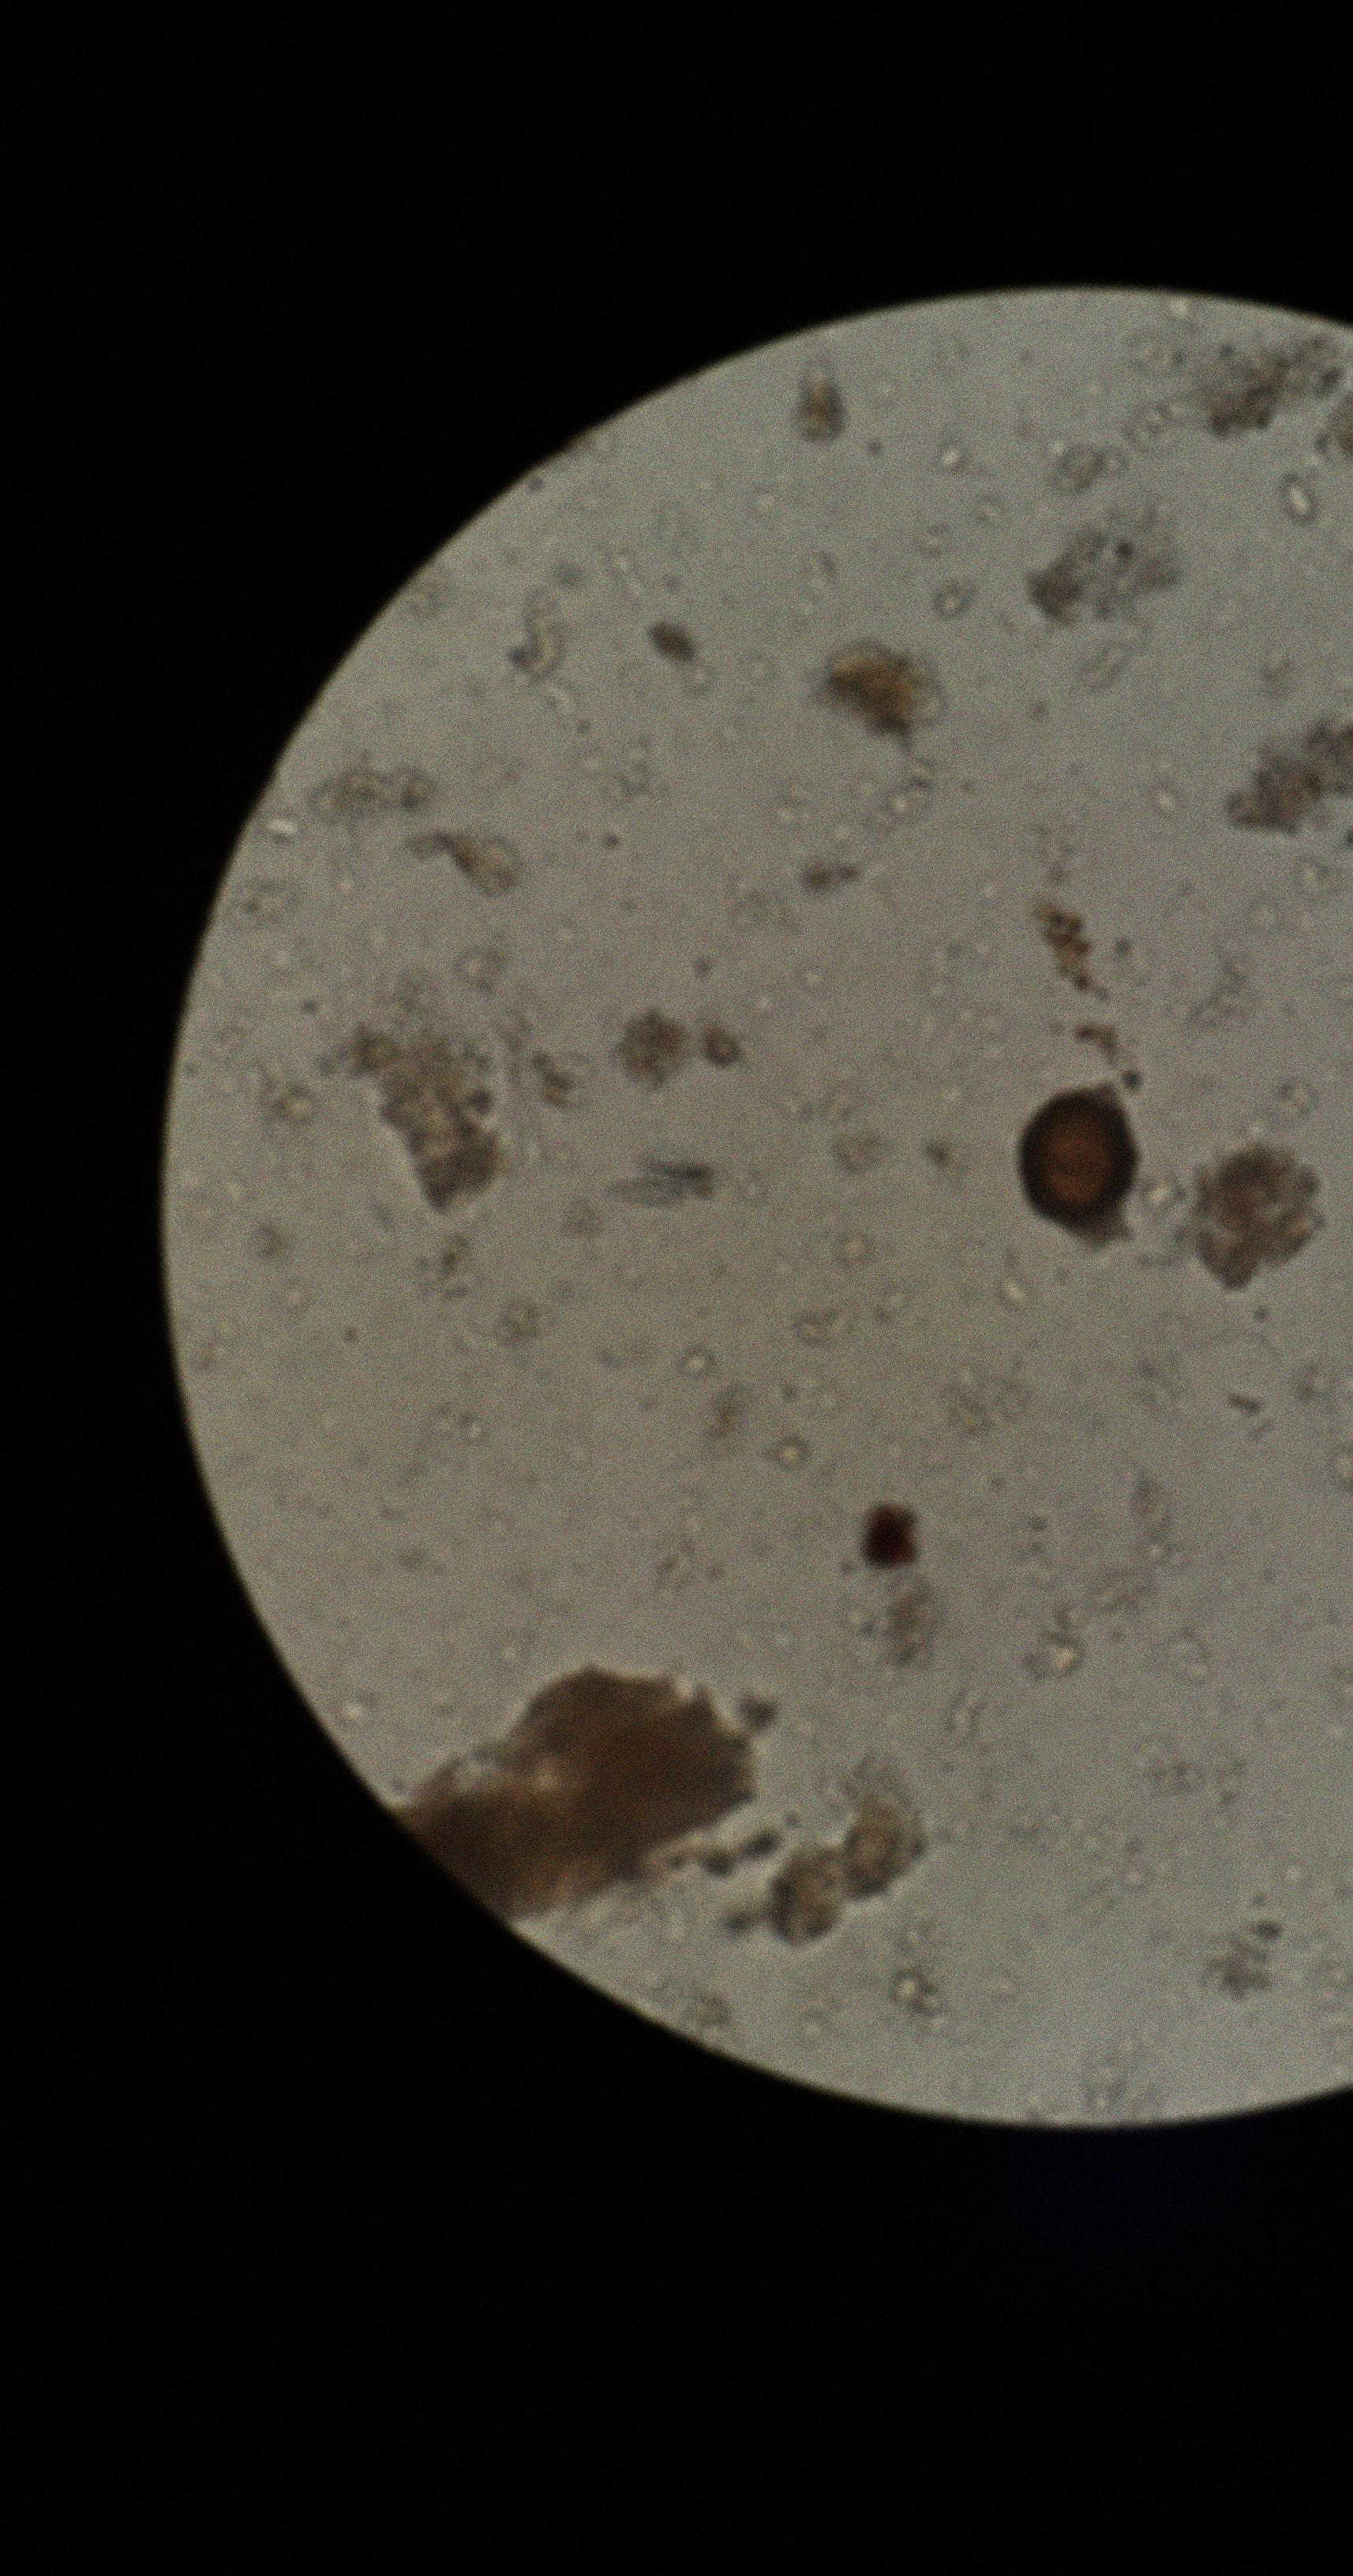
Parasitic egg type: Taenia spp. egg